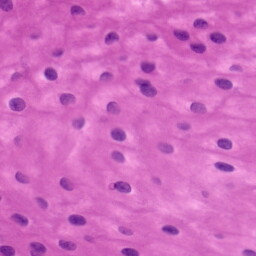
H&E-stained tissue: Tonsil